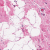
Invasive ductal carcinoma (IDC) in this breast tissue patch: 0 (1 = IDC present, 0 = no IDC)